Question: I know how to draw rectangle on Canvas in Android. My requirement is to draw rectangle on canvas as shown below without using image file (Bitmap).

How can I achieve it, Thanks In Advance.
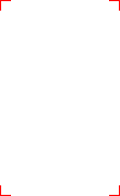
Answer: I create a sample for this effect, hope it can help you :

'''
public class ScanBorderView extends View {
private int mBorderHeight;
private int mBorderWidth;
private int mBorderColor;
private Rect mBounds, mDrawBounds;
private Paint mPaint;
public ScanBorderView(Context context, AttributeSet attrs) {
super(context, attrs);
mBounds = new Rect();
mDrawBounds = new Rect();
mBorderWidth = 4;
mBorderHeight = 40;
mBorderColor = Color.RED;
mPaint = new Paint(Paint.ANTI_ALIAS_FLAG);
mPaint.setColor(mBorderColor);
}
@Override
protected void onDraw(Canvas canvas) {
mBounds.set(getPaddingLeft(), getPaddingTop(),
getWidth() - getPaddingRight(), getHeight() - getPaddingBottom());
// top-left
mDrawBounds.set(mBounds);
mDrawBounds.right = mDrawBounds.left + mBorderWidth;
mDrawBounds.bottom = mDrawBounds.top + mBorderHeight;
canvas.drawRect(mDrawBounds, mPaint);
mDrawBounds.right = mDrawBounds.left + mBorderHeight;
mDrawBounds.bottom = mDrawBounds.top + mBorderWidth;
canvas.drawRect(mDrawBounds, mPaint);
// top-right
mDrawBounds.set(mBounds);
mDrawBounds.left = mDrawBounds.right - mBorderWidth;
mDrawBounds.bottom = mDrawBounds.top + mBorderHeight;
canvas.drawRect(mDrawBounds, mPaint);
mDrawBounds.left = mDrawBounds.right - mBorderHeight;
mDrawBounds.bottom = mDrawBounds.top + mBorderWidth;
canvas.drawRect(mDrawBounds, mPaint);
// bottom-left
mDrawBounds.set(mBounds);
mDrawBounds.top = mDrawBounds.bottom - mBorderHeight;
mDrawBounds.right = mDrawBounds.left + mBorderWidth;
canvas.drawRect(mDrawBounds, mPaint);
mDrawBounds.set(mBounds);
mDrawBounds.top = mDrawBounds.bottom - mBorderWidth;
mDrawBounds.right = mDrawBounds.left + mBorderHeight;
canvas.drawRect(mDrawBounds, mPaint);
// bottom-right
mDrawBounds.set(mBounds);
mDrawBounds.top = mDrawBounds.bottom - mBorderHeight;
mDrawBounds.left = mDrawBounds.right - mBorderWidth;
canvas.drawRect(mDrawBounds, mPaint);
mDrawBounds.set(mBounds);
mDrawBounds.top = mDrawBounds.bottom - mBorderWidth;
mDrawBounds.left = mDrawBounds.right - mBorderHeight;
canvas.drawRect(mDrawBounds, mPaint);
}
}
'''